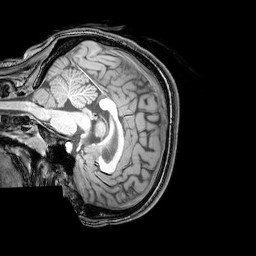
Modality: T1w
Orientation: sagittal
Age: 21
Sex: female
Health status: healthy
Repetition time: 0.081 s
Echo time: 0.037 s